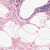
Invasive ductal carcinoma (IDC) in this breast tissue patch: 0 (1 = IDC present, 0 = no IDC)